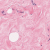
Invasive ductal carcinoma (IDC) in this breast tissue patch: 0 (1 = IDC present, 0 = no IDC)